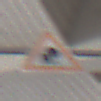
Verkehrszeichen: UnzureichendesLichtraumprofil
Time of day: MorningAfternoon
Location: Roofed (Urban)
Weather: PartlyCloudy
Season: NotSpecified
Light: Natural